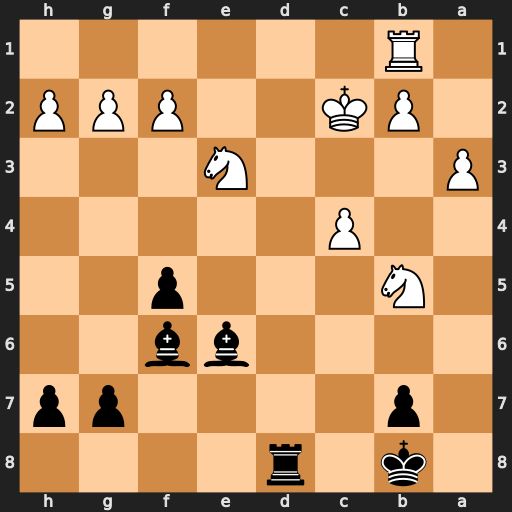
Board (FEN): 1k1r4/1p4pp/4bb2/1N3p2/2P5/P3N3/1PK2PPP/1R6
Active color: b
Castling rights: -
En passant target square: -
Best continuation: f4 Rd1 fxe3 Rxd8+ Bxd8